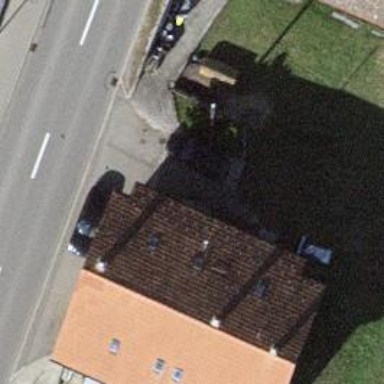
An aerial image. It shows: Terrace building.